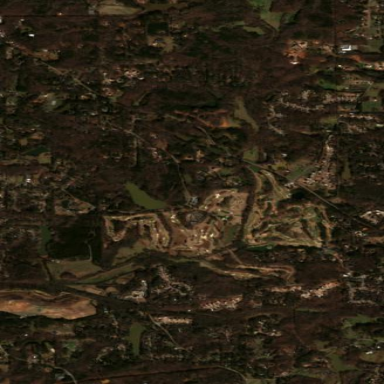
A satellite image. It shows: Golf course surrounded by greenery.